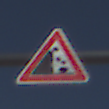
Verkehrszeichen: SteinschlagLinks
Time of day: Midday
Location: Outdoor (RoadRail)
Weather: Clear
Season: Summer
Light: Natural